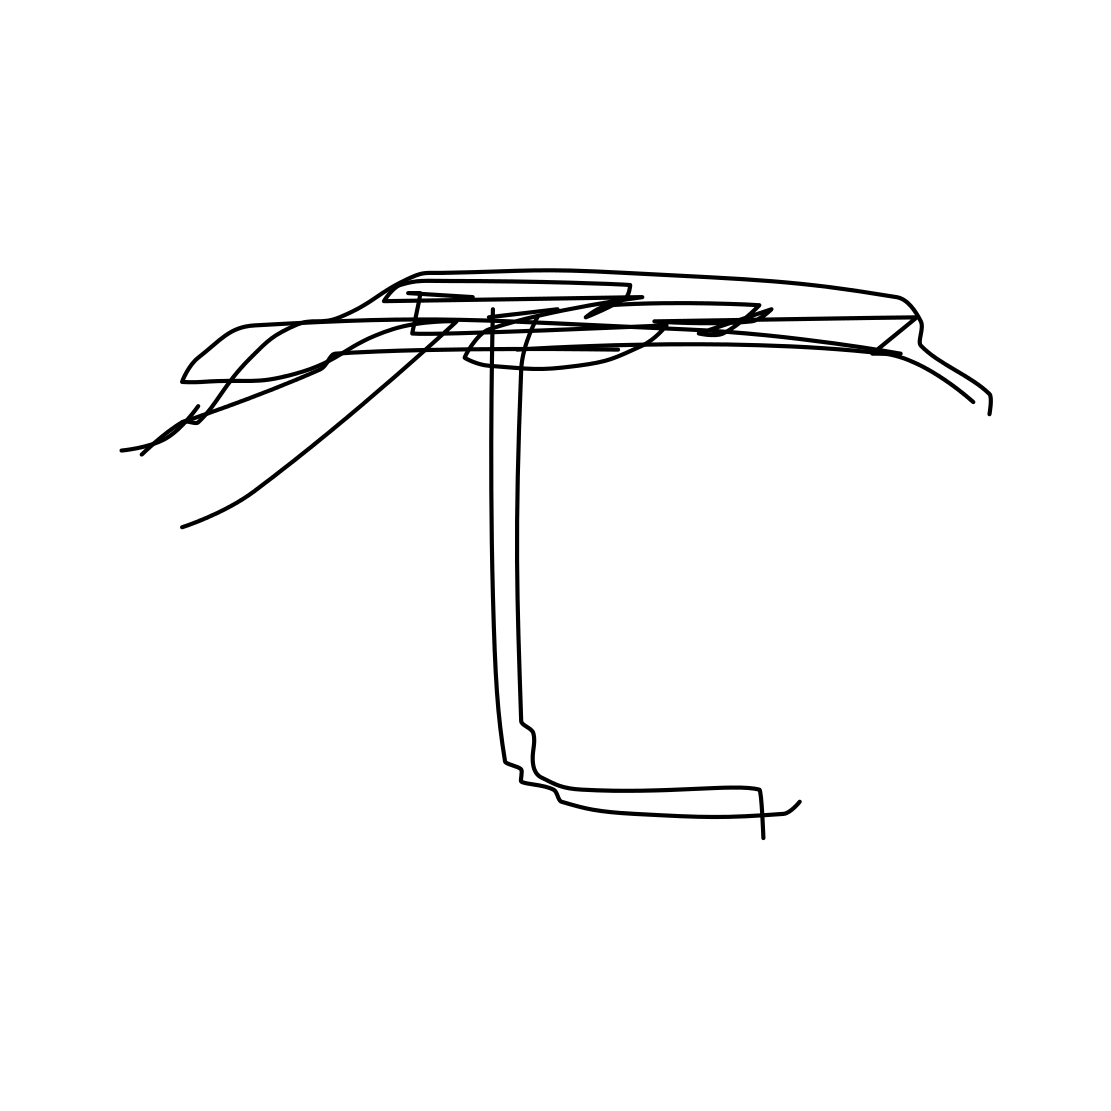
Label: umbrella